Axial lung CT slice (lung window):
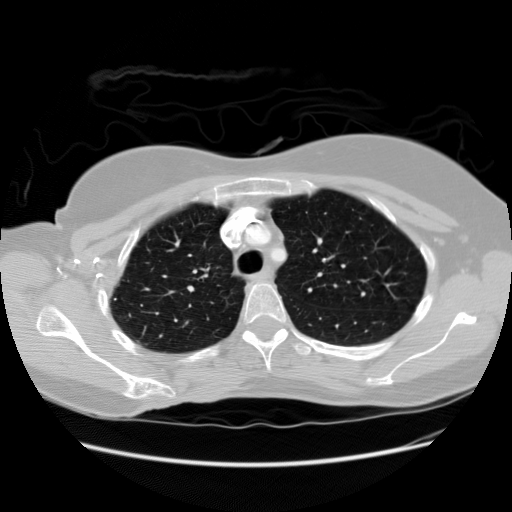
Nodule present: no